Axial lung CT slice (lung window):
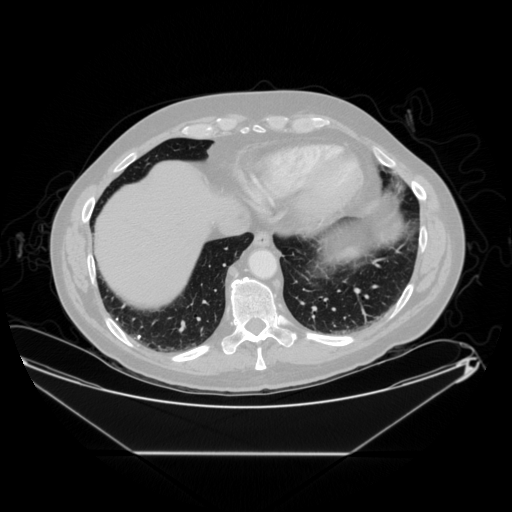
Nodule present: no